Interaction volume radius: 5 \u00c5
Interaction volume height: 30 \u00c5
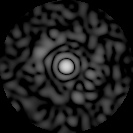
Disorder parameter: 0.8269